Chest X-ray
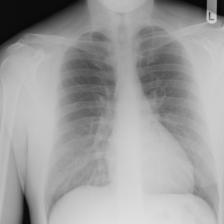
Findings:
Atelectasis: negative
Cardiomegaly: negative
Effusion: negative
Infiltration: negative
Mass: negative
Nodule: negative
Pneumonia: negative
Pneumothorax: negative
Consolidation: negative
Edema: negative
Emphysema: negative
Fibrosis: negative
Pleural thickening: negative
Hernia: negative